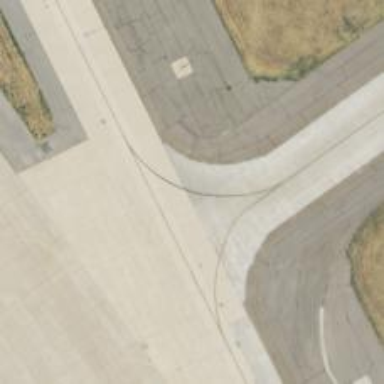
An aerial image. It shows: View of taxiway at the airport.